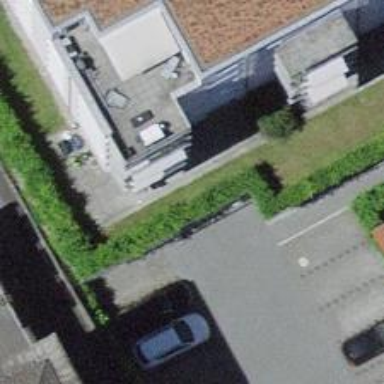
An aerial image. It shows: Parking entrance.